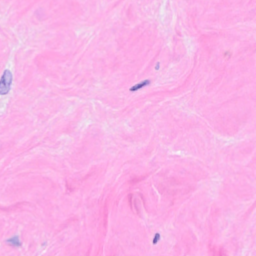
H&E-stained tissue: Breast